Question: I'm new to iOS and need to have the needs below. Please give me some directions on how to do this. Thanks!
- -
I know how to use CGImageCreateWithMask and how to put uiimageview inside a scrollview for pinch to zoom. But I don't know how to combine these together and make a custom control.

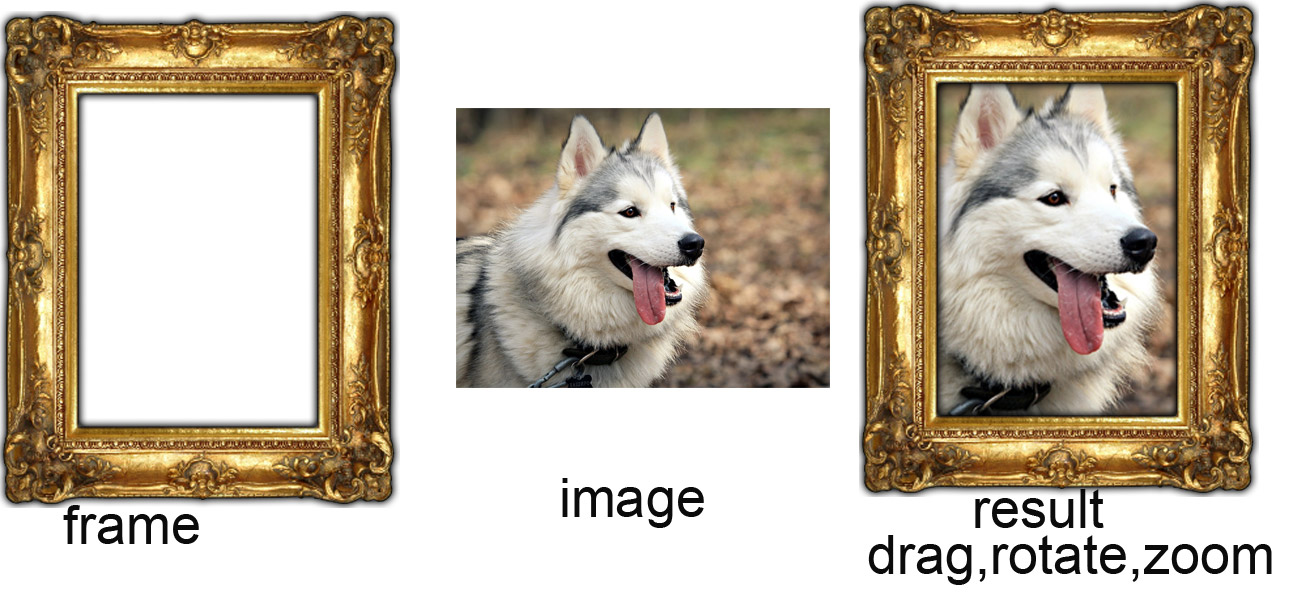
Answer: To rotate an image you can use UIPanGestureRecognizer and to zoom in/out you can use UIPinchGestureRecognizer. May be the code below could help you.
'''
// In your vieDidLoad use:
UIPanGestureRecognizer *pan=[[UIPanGestureRecognizer alloc]initWithTarget:self action:@selector(panned:)];
UIPinchGestureRecognizer *pinch=[[UIPinchGestureRecognizer alloc]initWithTarget:self action:@selector(pinched:)];
[self.imageview addGestureRecognizer:pinch];
[self.imageview addGestureRecognizer:pan];
and add the selector methods:
// To zoom in/out
- (void)pinched:(UIPinchGestureRecognizer *)sender {
if (sender.scale >1.0f && sender.scale < 2.5f) {
CGAffineTransform transform = CGAffineTransformMakeScale(sender.scale, sender.scale);
imageview.transform = transform;
}
}
//To rotate
-(void) panned:(UIGestureRecognizer *)gesture
{
CGPoint translatedPoint = [(UIPanGestureRecognizer*)gesture translationInView:imageview];
if([(UIPanGestureRecognizer*)gesture state] == UIGestureRecognizerStateBegan) {
_firstX = [imageview center].x;
_firstY = [imageview center].y;
}
translatedPoint = CGPointMake(_firstX+translatedPoint.x, _firstY+translatedPoint.y);
[imageview setCenter:translatedPoint];
}
'''
in your viewDidLoad your should also add your frame as as subview to the imageview.